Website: crate-barrel
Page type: review-order
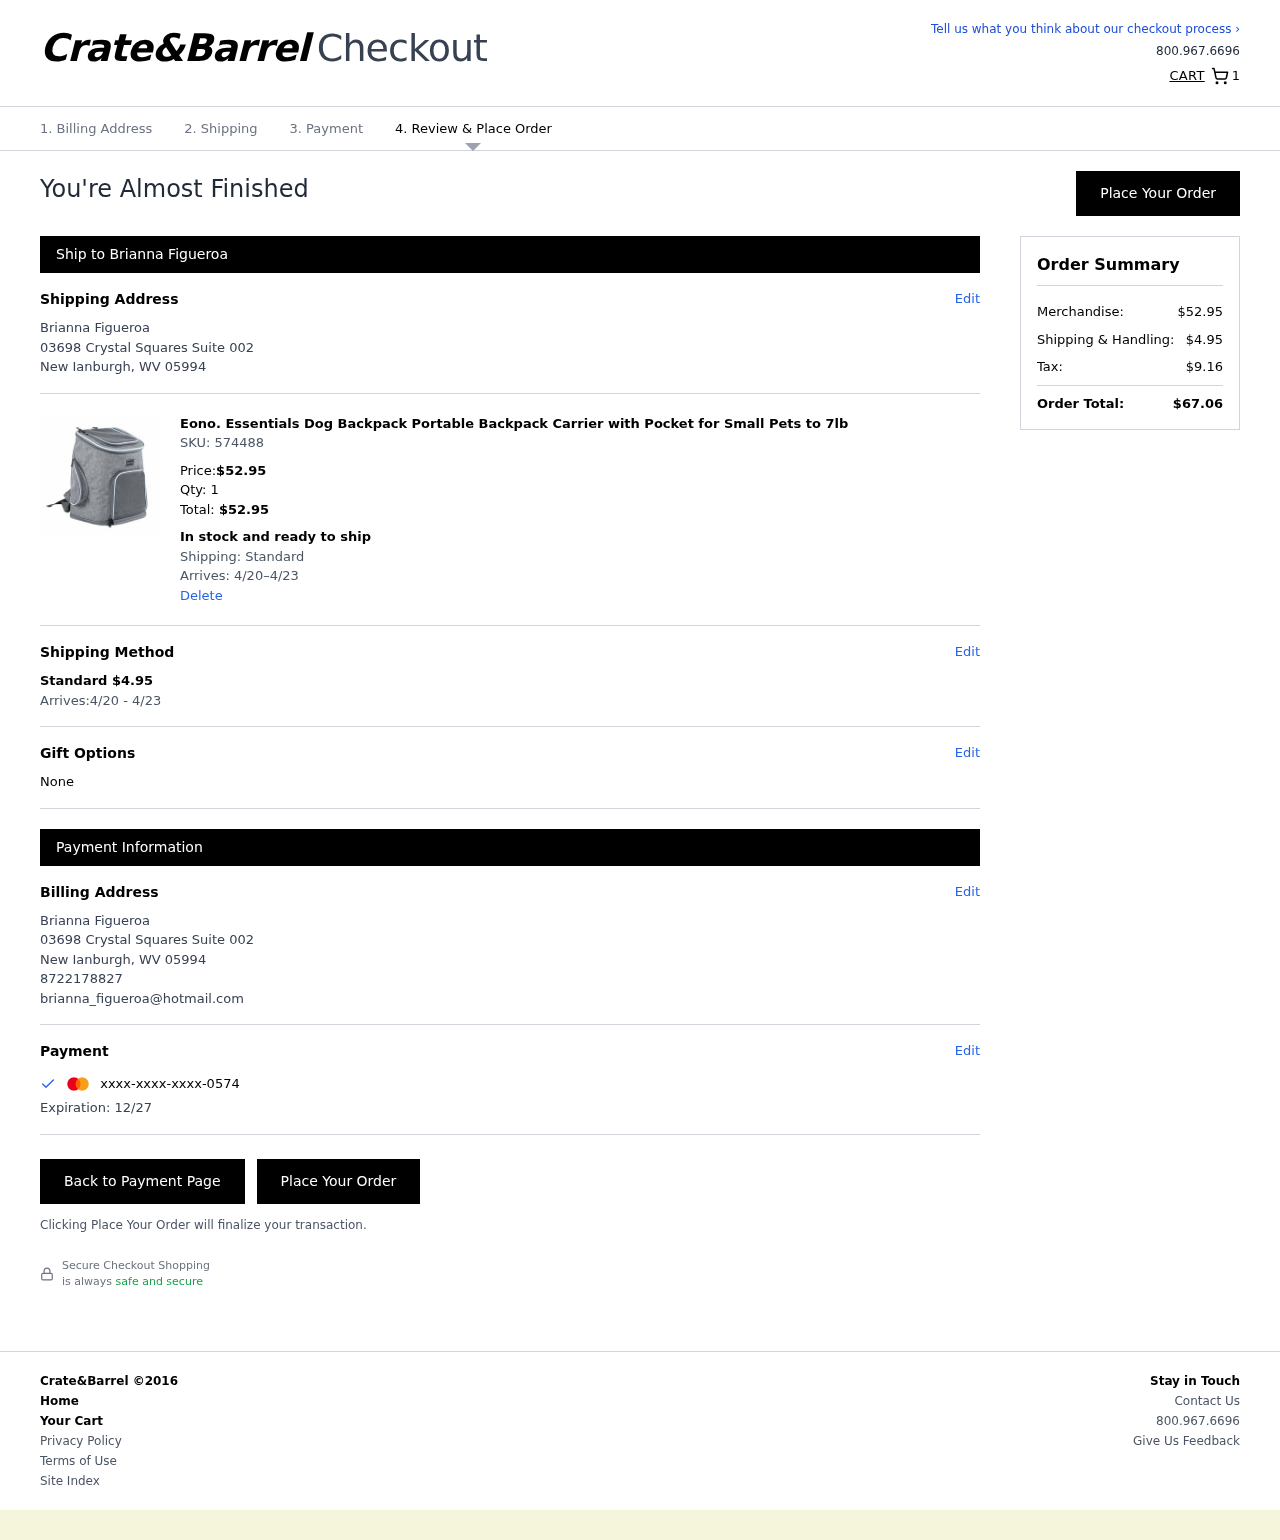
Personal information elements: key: PII_CARD_EXPIRY
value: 12/27
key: PII_CARD_LAST4
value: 0574
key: PII_EMAIL
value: brianna_figueroa@hotmail.com
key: PII_FULLNAME
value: Brianna Figueroa
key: PII_PHONE
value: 8722178827
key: PII_FIRSTNAME
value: Brianna
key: PII_LASTNAME
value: Figueroa
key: PII_FULLNAME2
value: Brianna Figueroa
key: PII_FULLNAME3
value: Brianna Figueroa
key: PII_FIRSTNAME2
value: Brianna
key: PII_FIRSTNAME3
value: Brianna
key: PII_LASTNAME2
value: Figueroa
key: PII_LASTNAME3
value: Figueroa
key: PII_FIRSTNAME_DERIVED
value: Brianna
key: PII_LASTNAME_DERIVED
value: Figueroa
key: PII_FULLNAME_DERIVED
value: Brianna Figueroa
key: PII_NAME_FULL_DERIVED
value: Brianna Figueroa
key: PII_STREET
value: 03698 Crystal Squares Suite 002
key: PII_CITY
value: New Ianburgh
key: PII_STATE_ABBR
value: WV
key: PII_POSTCODE
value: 05994
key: PII_POSTCODE_FULL
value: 05994
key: PII_POSTCODE_NUMERIC
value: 5994
Product elements: key: PRODUCT1_NAME
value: Eono. Essentials Dog Backpack Portable Backpack Carrier with Pocket for Small Pets to 7lb
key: PRODUCT1_PRICE
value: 52.95
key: PRODUCT1_QUANTITY
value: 1
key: PRODUCT1_TOTAL
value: $52.95
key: PRODUCT_SKU_ID
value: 574488
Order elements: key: ORDER_NUM_ITEMS
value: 1
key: ORDER_DELIVERY_RANGE
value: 4/20–4/23
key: ORDER_SHIPPING_COST2
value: $4.95
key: ORDER_DELIVERY_RANGE2
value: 4/20 - 4/23
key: ORDER_SUBTOTAL
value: $52.95
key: ORDER_SHIPPING_COST3
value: $4.95
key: ORDER_TAX
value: $9.16
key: ORDER_TOTAL
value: $67.06